Question: So, I saw that thing in the Todoist app. When you click the add fab, the keyboard pops up with some layout above it where you can enter text and set some things. How can I do it?
This is how the thing actually looks:

Is there some example on how this is done?
(please don't mind that this is the iOS version of the app, I don't own a android device)
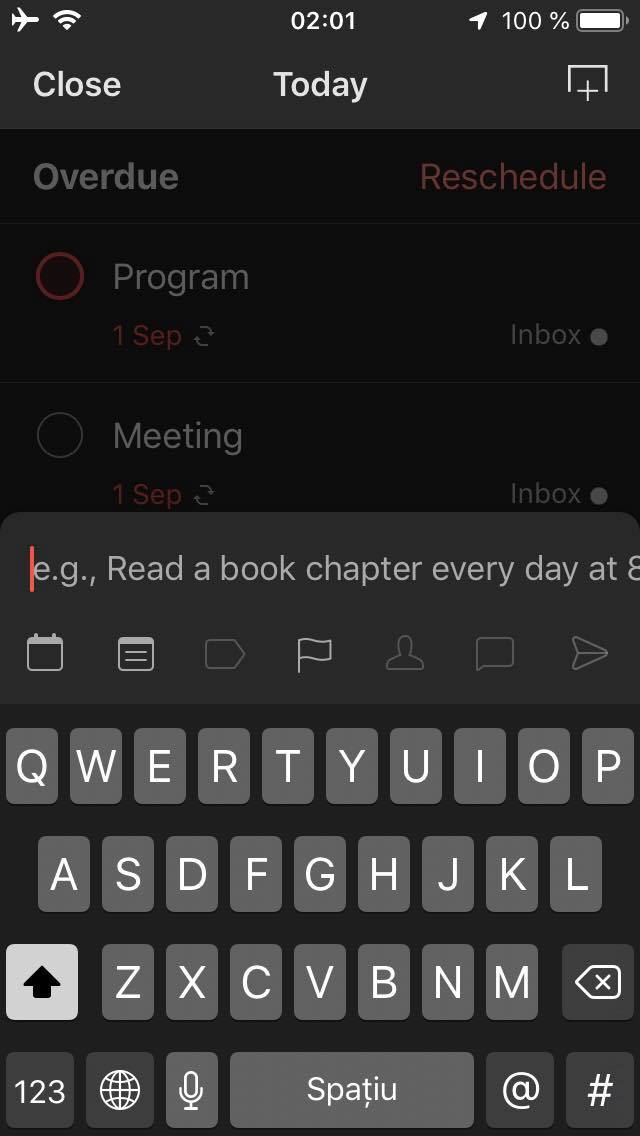
Answer: Make bottom sheet with fragment and edit text in fragment,and set button fab to show bottom sheet when clicked,,you can set the bottomsheet visibility GONE if you want